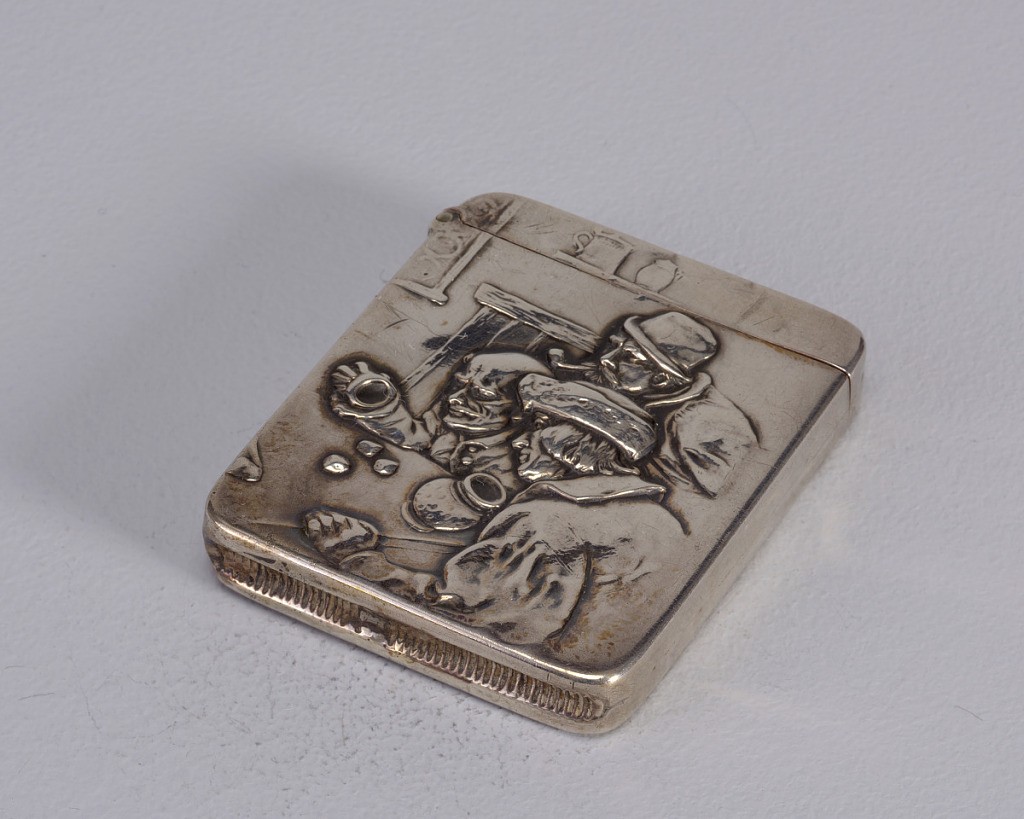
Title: Tavern Scene
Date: late 19th century
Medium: Silver
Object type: Matchsafe
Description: Rectangular, rounded corners, featuring raised decoration of 3 men in tavern setting, possibly 17th century, seated at table and appearing to be throwing dice. Lid hinged on side. Striker in recess on bottom. Monogram on reverse. Lid hinged on side. Striker on bottom.